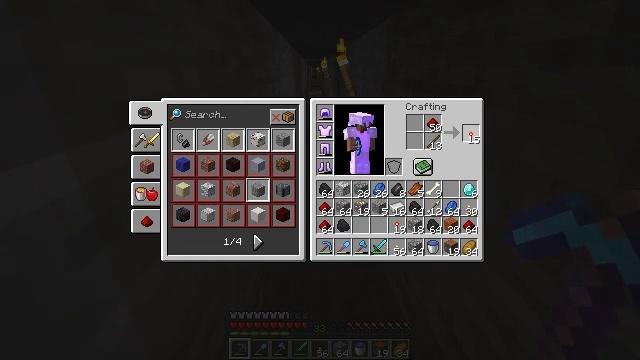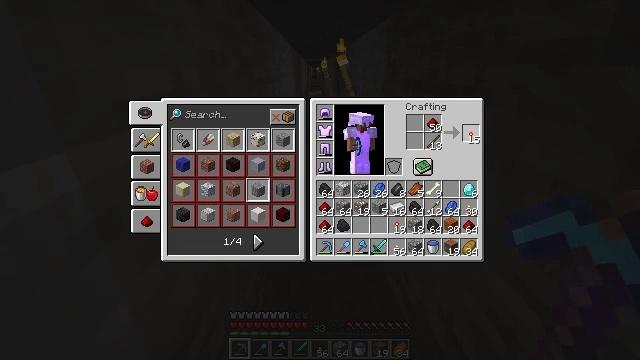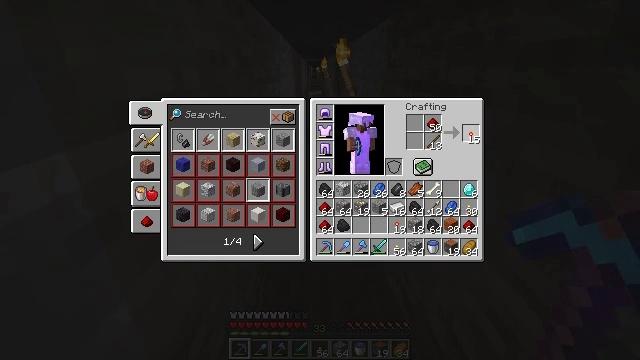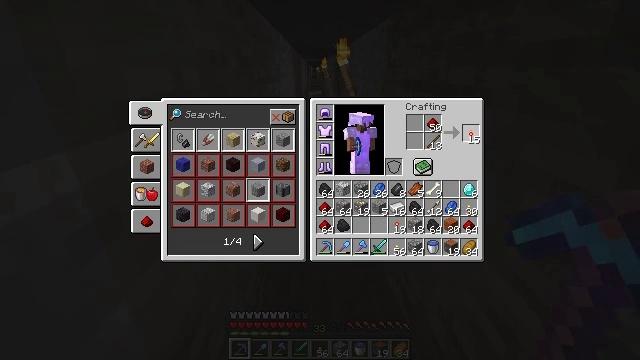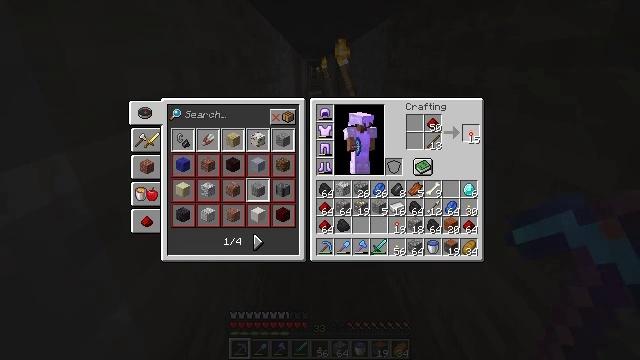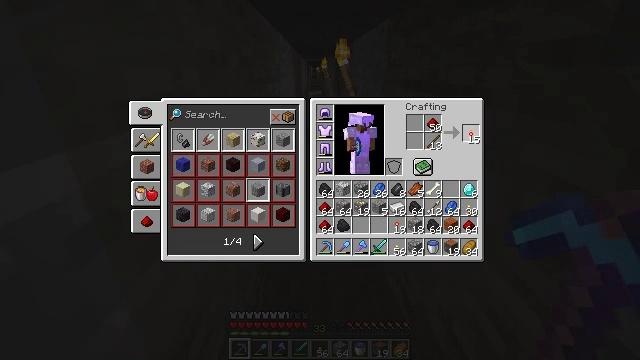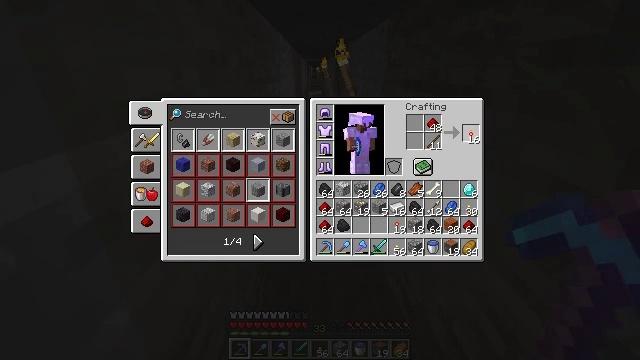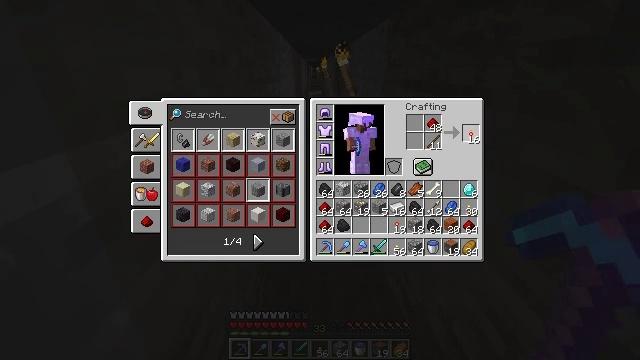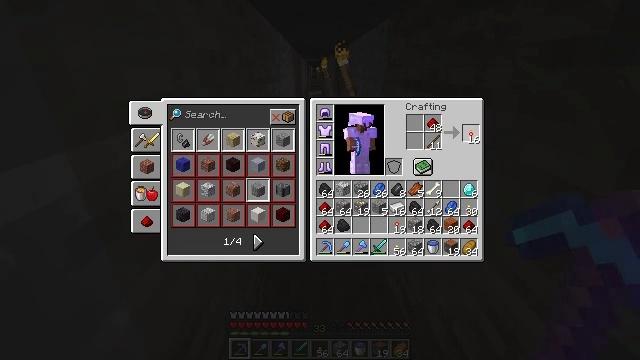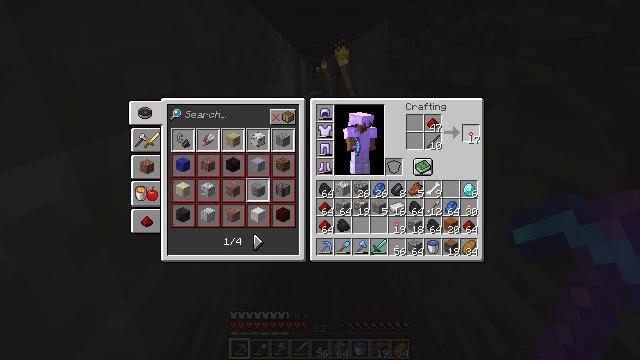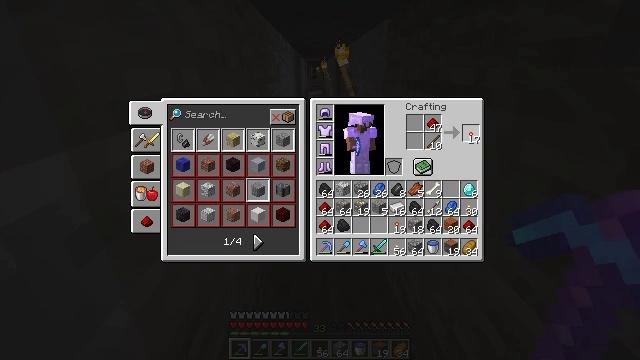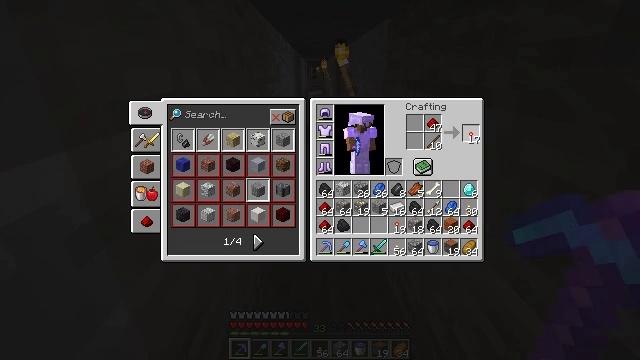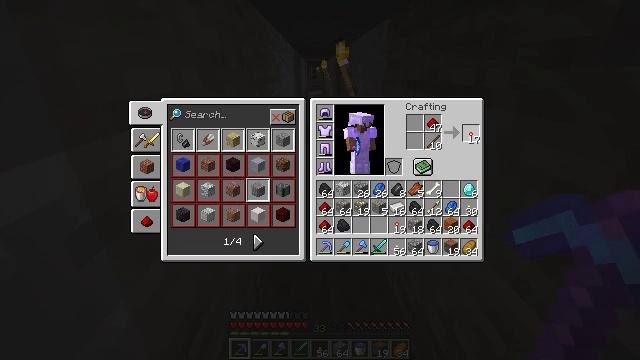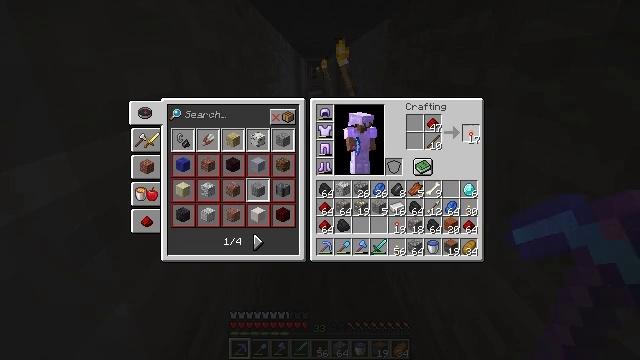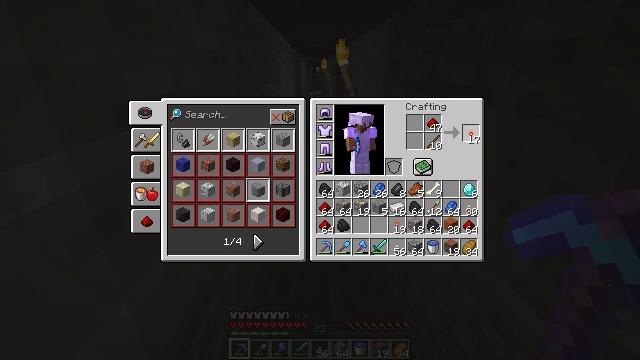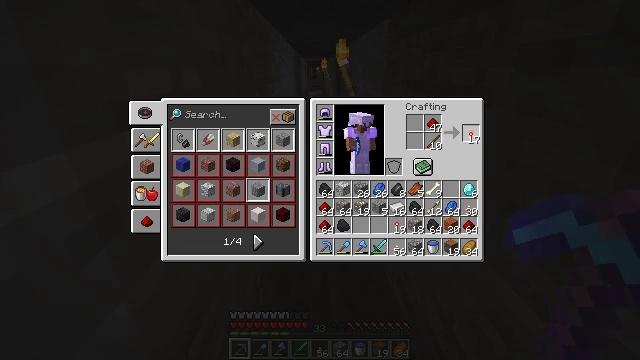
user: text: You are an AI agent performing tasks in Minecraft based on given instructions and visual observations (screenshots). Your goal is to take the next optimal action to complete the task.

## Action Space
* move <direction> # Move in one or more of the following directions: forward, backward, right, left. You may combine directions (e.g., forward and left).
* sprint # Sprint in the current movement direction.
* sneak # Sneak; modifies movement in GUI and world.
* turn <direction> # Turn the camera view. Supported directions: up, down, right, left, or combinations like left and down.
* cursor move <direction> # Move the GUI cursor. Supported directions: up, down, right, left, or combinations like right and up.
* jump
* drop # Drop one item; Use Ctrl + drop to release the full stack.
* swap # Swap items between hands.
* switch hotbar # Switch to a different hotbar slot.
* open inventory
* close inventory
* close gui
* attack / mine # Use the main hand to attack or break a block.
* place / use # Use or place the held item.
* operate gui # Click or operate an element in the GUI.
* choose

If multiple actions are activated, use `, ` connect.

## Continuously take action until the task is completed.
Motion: motion action
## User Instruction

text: Open the crafting table to craft a redstone torch.
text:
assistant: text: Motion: operate gui
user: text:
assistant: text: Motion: no_op
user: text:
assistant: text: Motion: operate gui
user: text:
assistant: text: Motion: operate gui
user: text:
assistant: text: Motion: operate gui
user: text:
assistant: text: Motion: operate gui
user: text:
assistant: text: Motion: operate gui
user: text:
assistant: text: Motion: operate gui
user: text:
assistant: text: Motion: no_op
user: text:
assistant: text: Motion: operate gui
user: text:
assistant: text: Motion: operate gui
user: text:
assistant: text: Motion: operate gui
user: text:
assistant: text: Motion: operate gui
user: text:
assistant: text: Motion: operate gui
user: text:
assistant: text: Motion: operate gui
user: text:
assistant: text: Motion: no_op
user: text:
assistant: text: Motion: operate gui
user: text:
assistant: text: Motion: operate gui
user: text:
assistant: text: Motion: no_op
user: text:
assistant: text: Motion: operate gui
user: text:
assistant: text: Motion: operate gui
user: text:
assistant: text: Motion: operate gui
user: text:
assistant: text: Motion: no_op
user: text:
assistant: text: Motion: operate gui
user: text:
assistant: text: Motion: operate gui
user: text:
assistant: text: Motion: operate gui
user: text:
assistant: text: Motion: operate gui
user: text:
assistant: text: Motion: operate gui
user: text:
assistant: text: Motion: operate gui
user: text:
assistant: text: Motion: no_op